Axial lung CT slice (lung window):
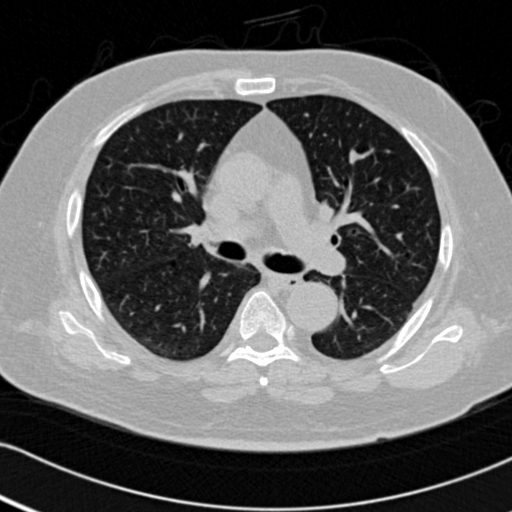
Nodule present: no